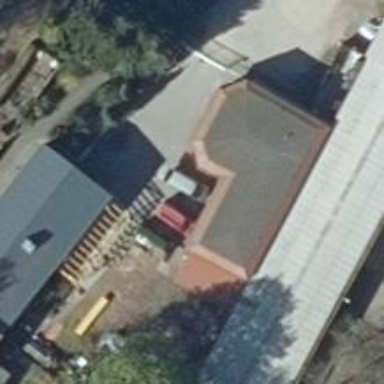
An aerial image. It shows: Commercial building.